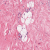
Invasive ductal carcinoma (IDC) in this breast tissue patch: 0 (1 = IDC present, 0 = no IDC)